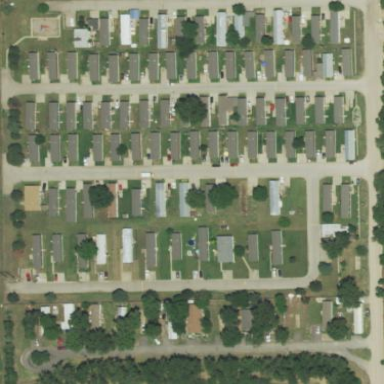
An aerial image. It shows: Residential area designated as trailer park.